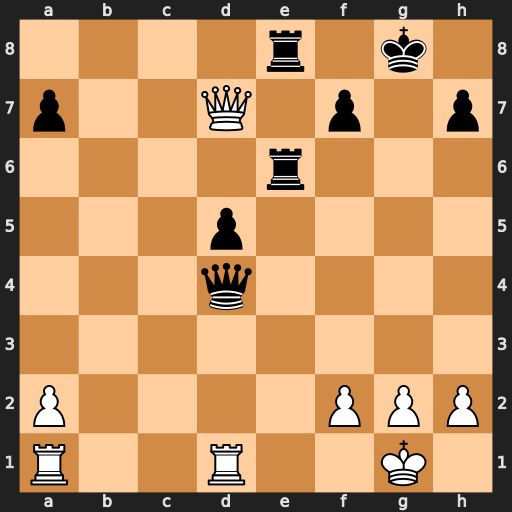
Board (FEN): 4r1k1/p2Q1p1p/4r3/3p4/3q4/8/P4PPP/R2R2K1
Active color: w
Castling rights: -
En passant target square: -
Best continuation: Qxe8+ Rxe8 Rxd4